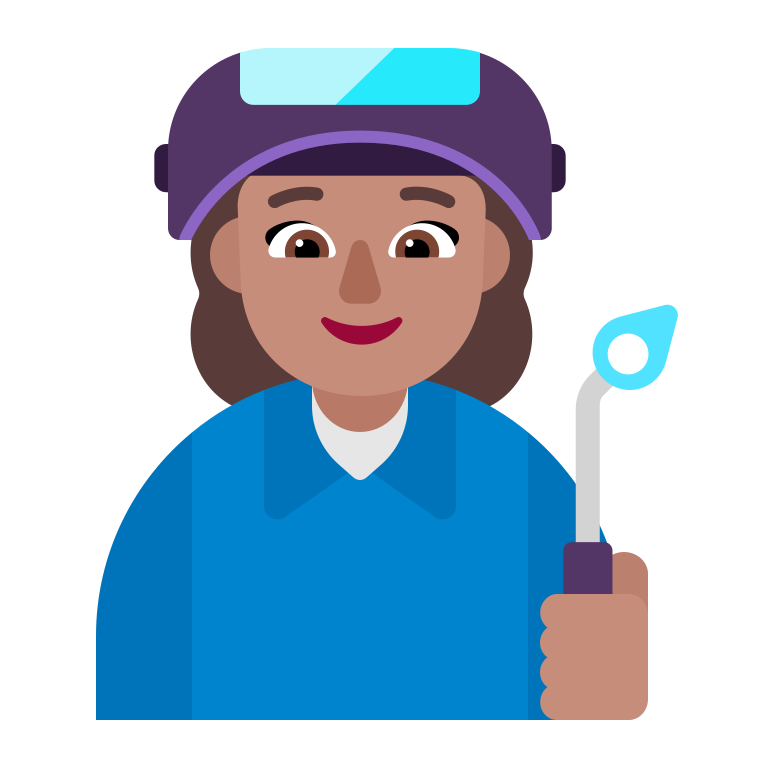
woman factory worker flat